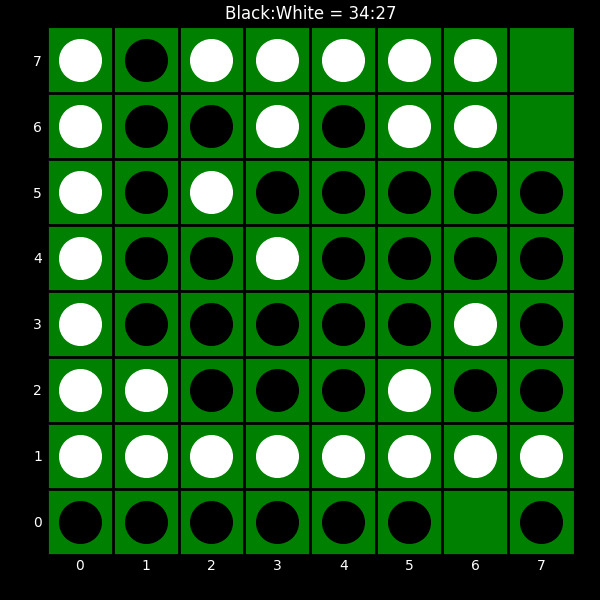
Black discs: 34
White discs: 27